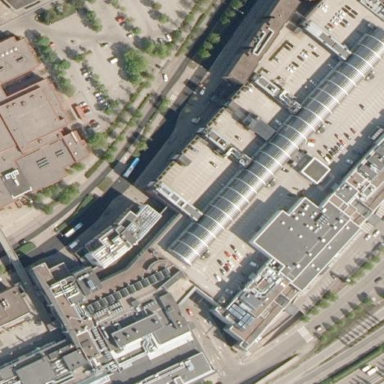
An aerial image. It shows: Retail building in mall.